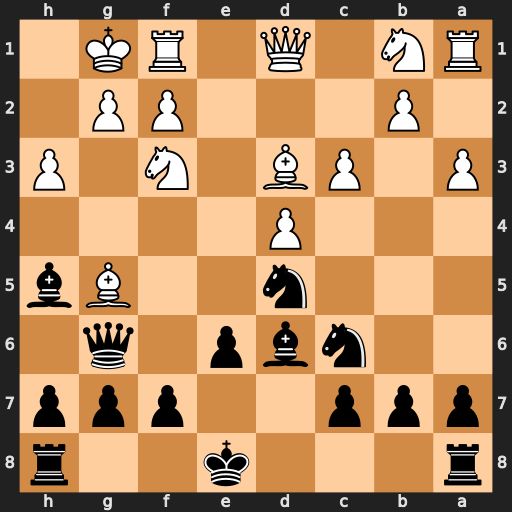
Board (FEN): r3k2r/ppp2ppp/2nbp1q1/3n2Bb/3P4/P1PB1N1P/1P3PP1/RN1Q1RK1
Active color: b
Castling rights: kq
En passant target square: -
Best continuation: Bxf3 Bxg6 Bxd1 Bxf7+ Kxf7